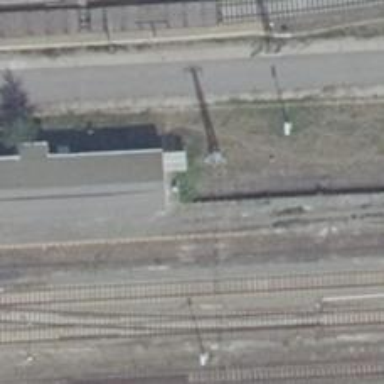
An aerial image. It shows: Signal on the railway located in the track.